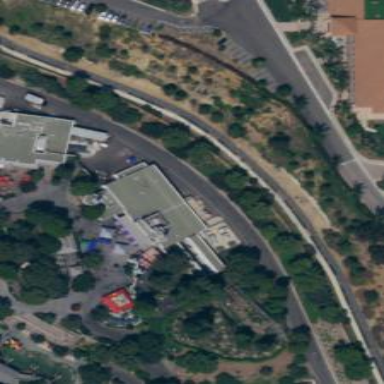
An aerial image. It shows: Building that serves as station for roller coaster.